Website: bh-photo
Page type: customer-info-address
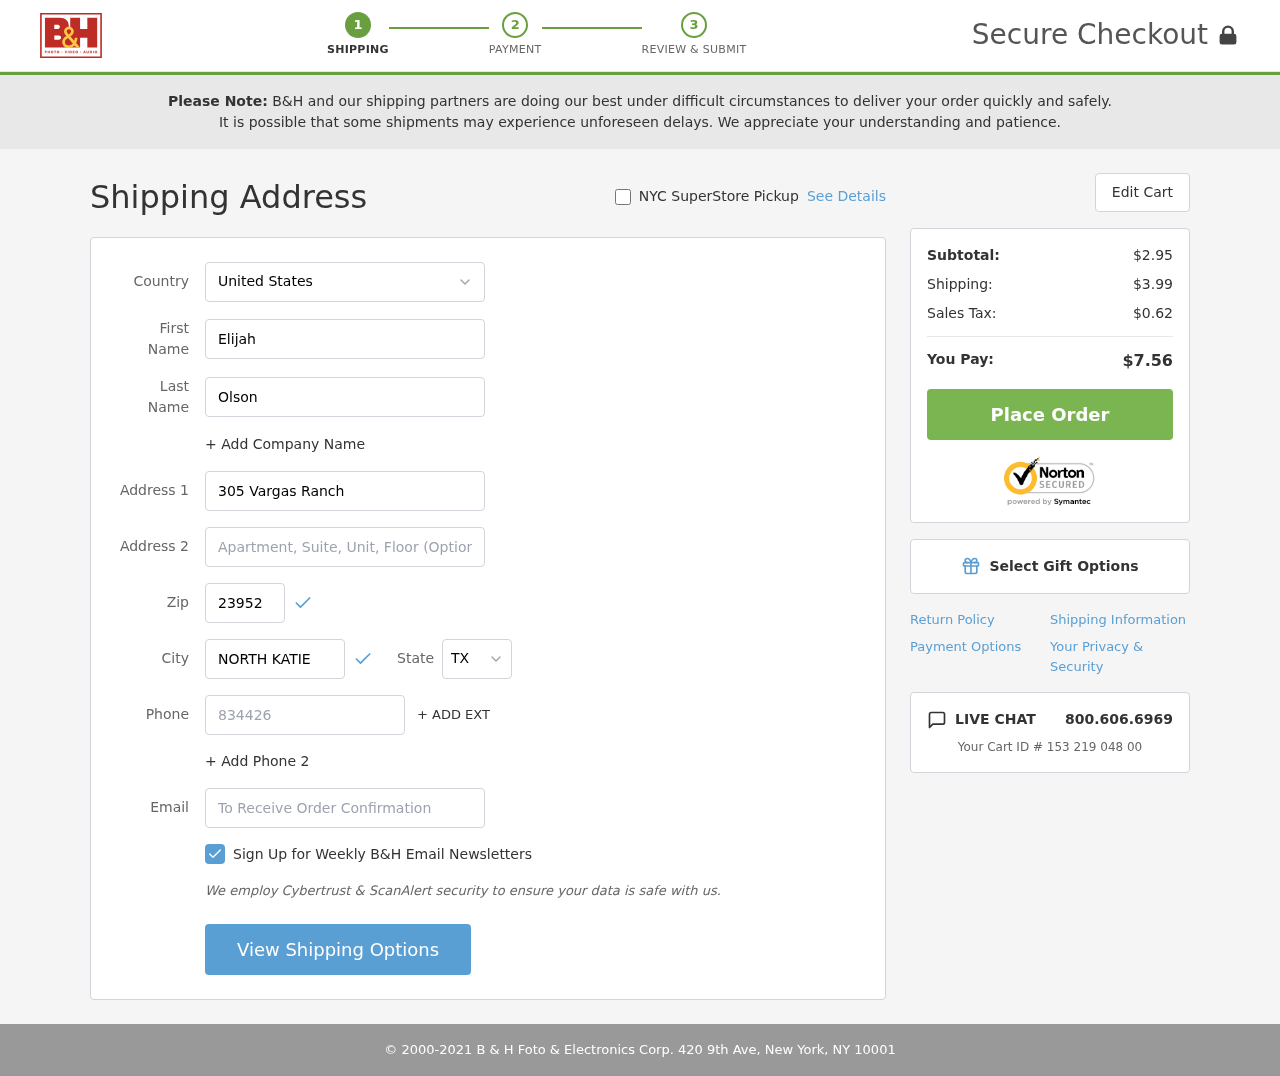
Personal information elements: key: PII_CITY
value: North Katie
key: PII_COUNTRY
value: United States
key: PII_EMAIL
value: elijaholson@yahoo.com
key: PII_FIRSTNAME
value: Elijah
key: PII_LASTNAME
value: Olson
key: PII_PHONE
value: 8344268119
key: PII_POSTCODE
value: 23952
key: PII_STATE_ABBR
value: TX
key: PII_STREET
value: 305 Vargas Ranch
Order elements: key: ORDER_SUBTOTAL
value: $2.95
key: ORDER_SHIPPING_COST
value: $3.99
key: ORDER_TAX
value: $0.62
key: ORDER_TOTAL
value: $7.56
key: ORDER_ID
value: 153 219 048 00